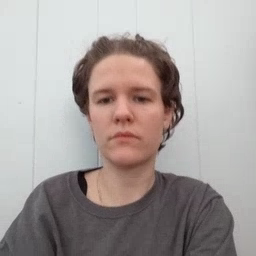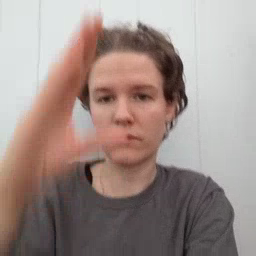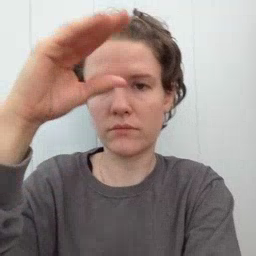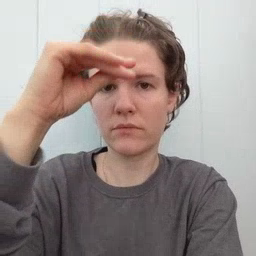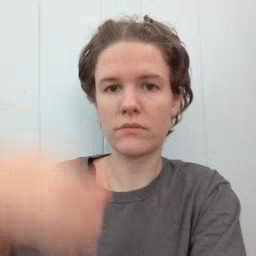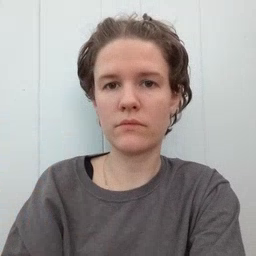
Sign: boy